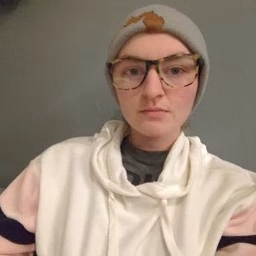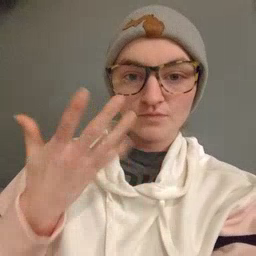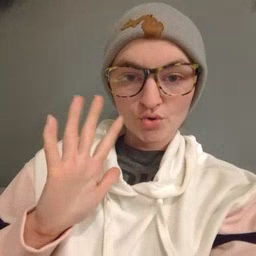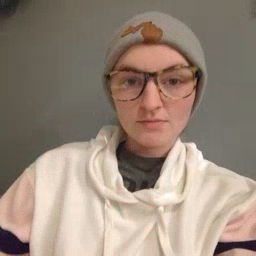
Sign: finish